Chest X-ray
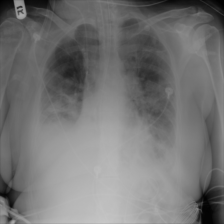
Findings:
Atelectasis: negative
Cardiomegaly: negative
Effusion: positive
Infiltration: negative
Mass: negative
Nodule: negative
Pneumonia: negative
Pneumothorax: negative
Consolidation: negative
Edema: negative
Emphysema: negative
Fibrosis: negative
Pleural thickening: negative
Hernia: negative